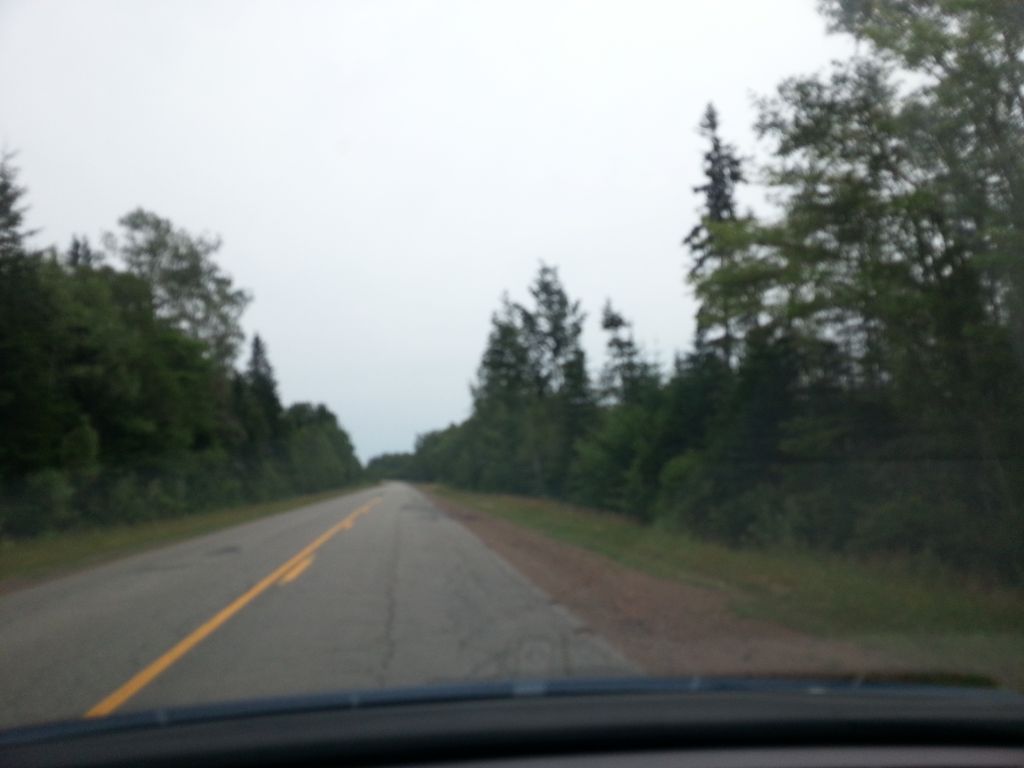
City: charlottetown